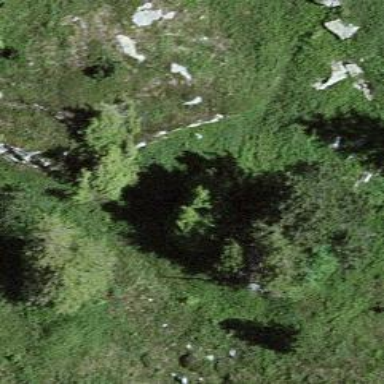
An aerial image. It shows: Patch of scrub vegetation.